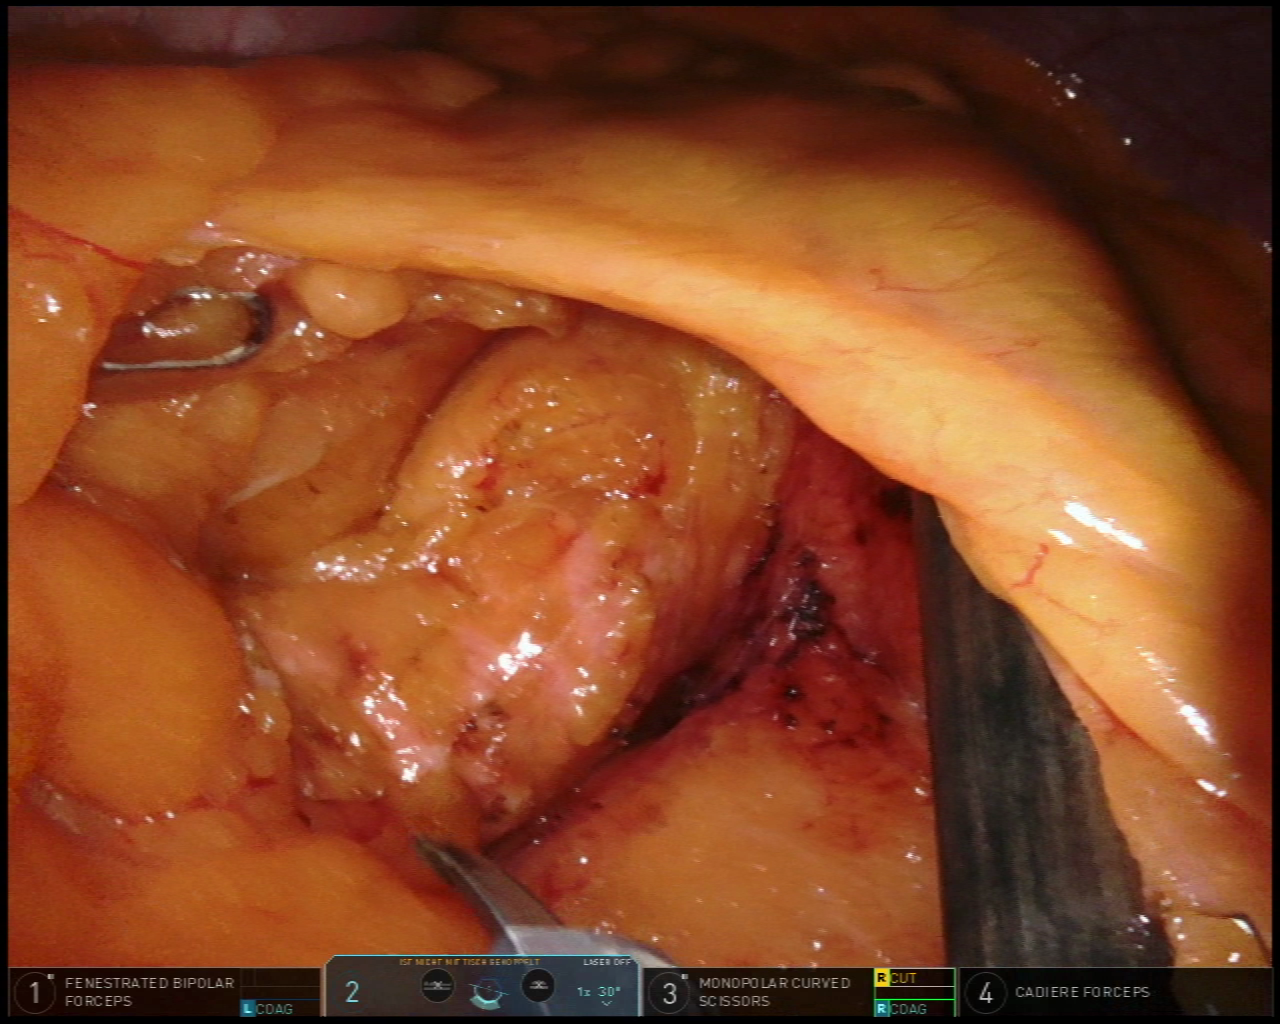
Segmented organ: pancreas
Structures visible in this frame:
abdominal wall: yes
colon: yes
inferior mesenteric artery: no
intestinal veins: no
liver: no
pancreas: yes
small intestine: no
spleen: no
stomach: no
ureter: no
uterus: no
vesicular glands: no